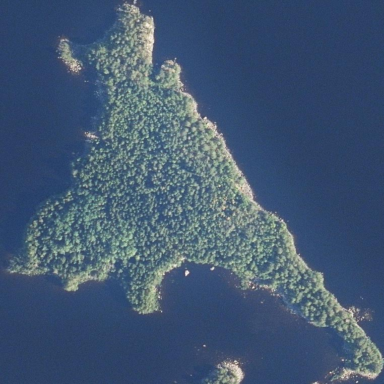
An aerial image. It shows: Islet covered with woodland.